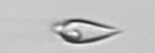
Label: Oxytoxum